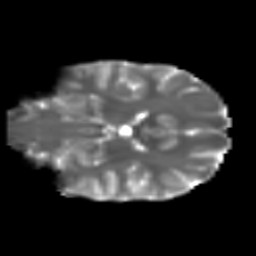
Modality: T2w
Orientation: coronal
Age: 16
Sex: female
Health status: ill
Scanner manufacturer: ge
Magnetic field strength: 3 T
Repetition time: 6.752 s
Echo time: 0.079 s